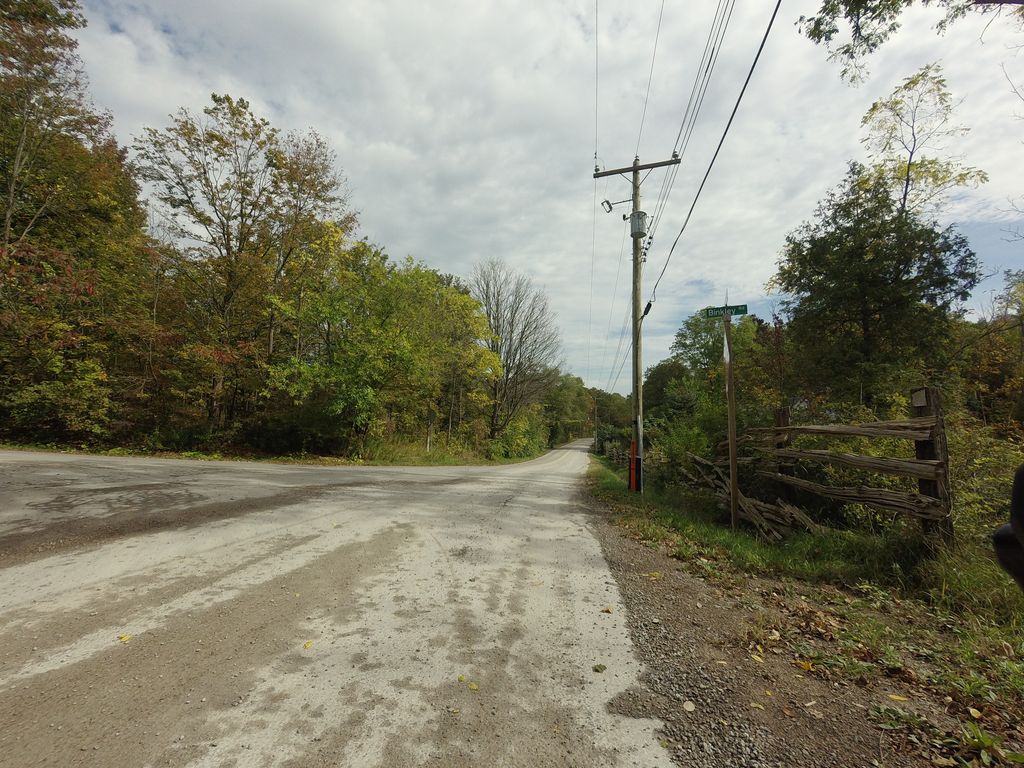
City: hamilton